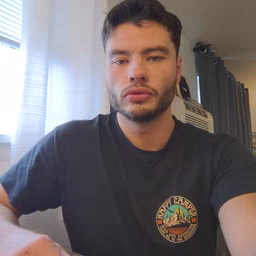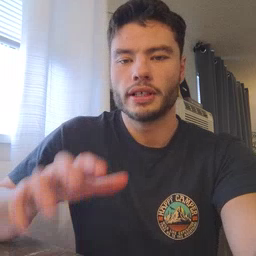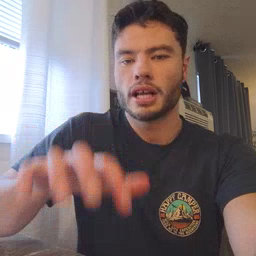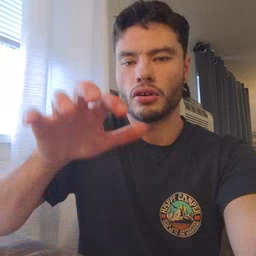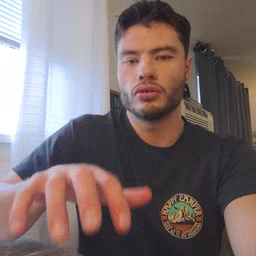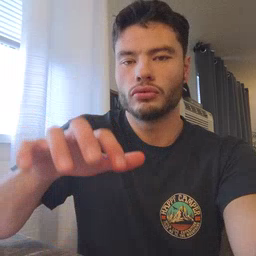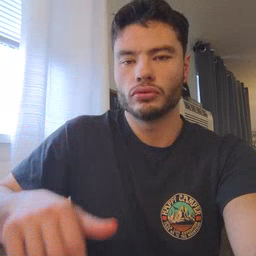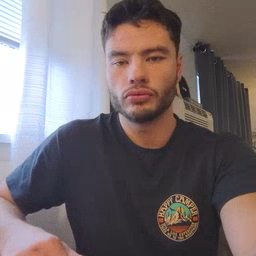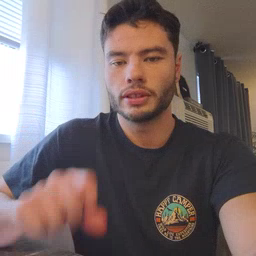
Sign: alligator